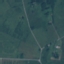
Land use / land cover: Pasture